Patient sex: M
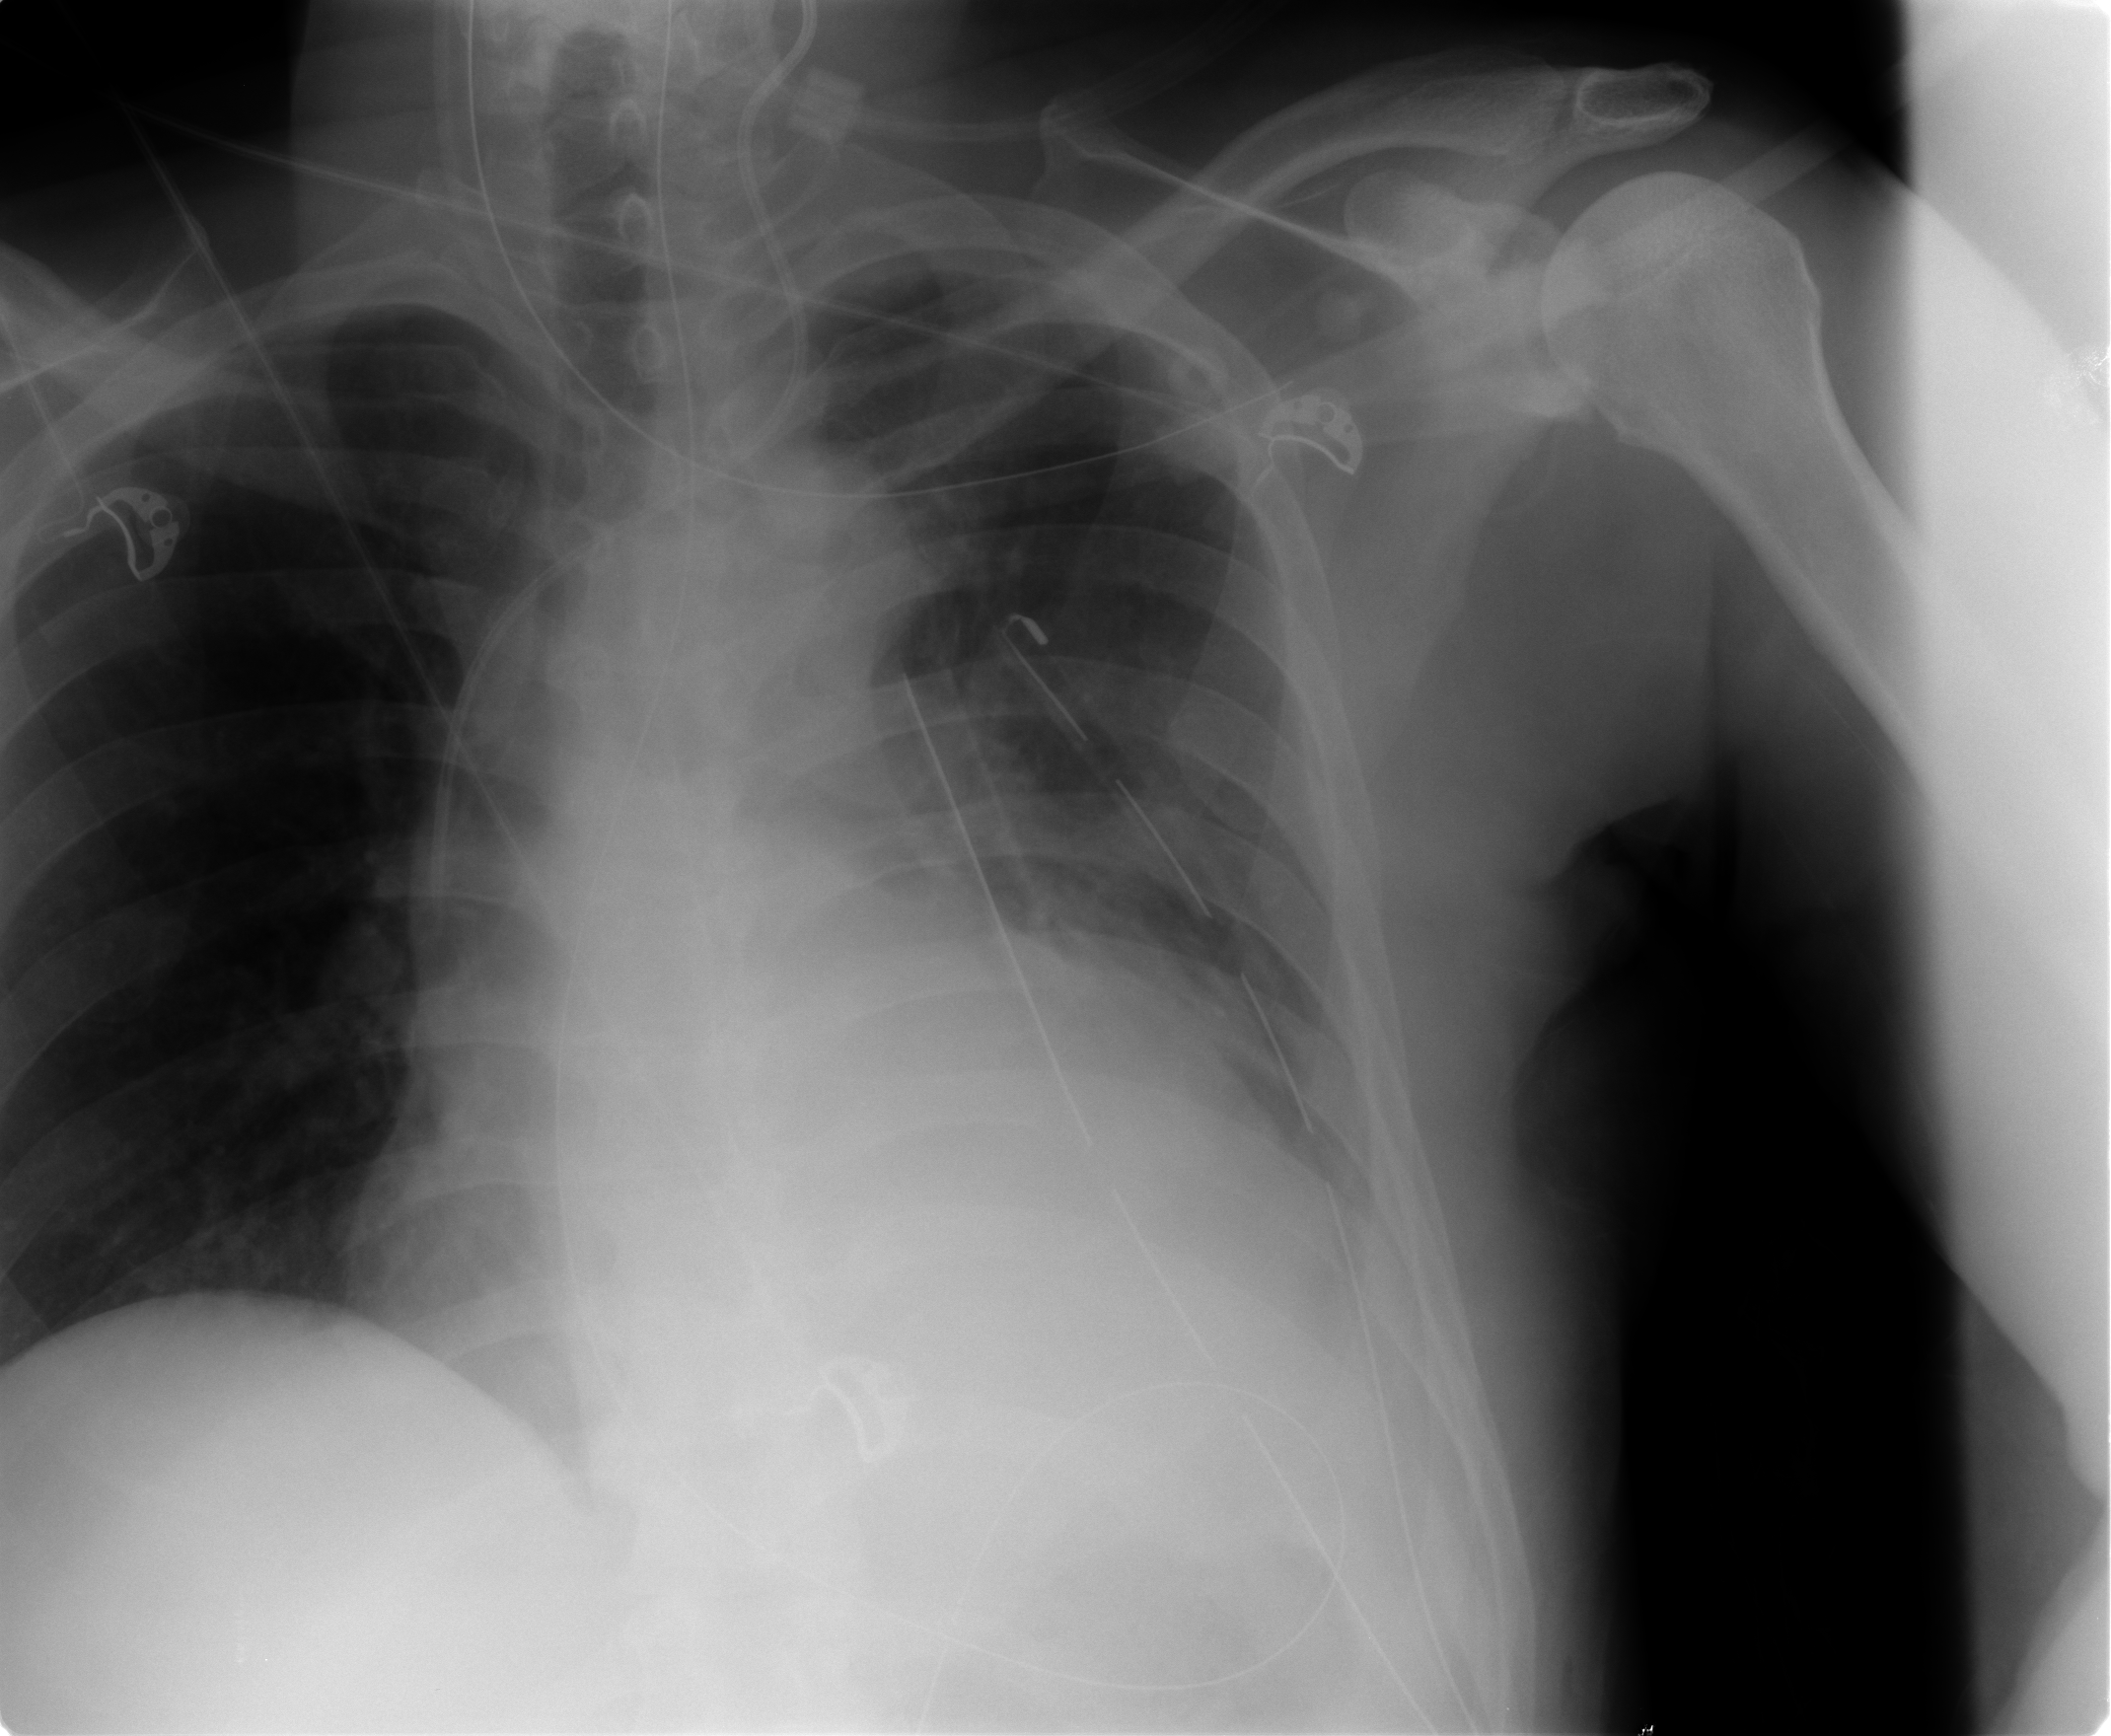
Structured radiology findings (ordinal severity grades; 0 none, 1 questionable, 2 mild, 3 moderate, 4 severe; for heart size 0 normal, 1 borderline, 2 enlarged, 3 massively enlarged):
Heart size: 0
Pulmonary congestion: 0
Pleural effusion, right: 0
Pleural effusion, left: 1
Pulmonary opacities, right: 0
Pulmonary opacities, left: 1
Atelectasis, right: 0
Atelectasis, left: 0